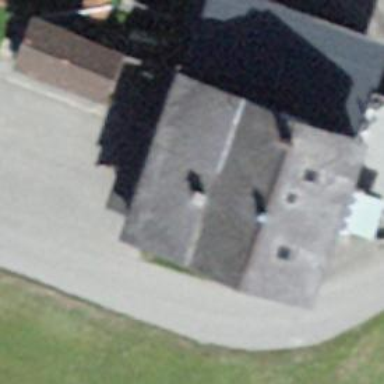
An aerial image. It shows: Building with tile roof.